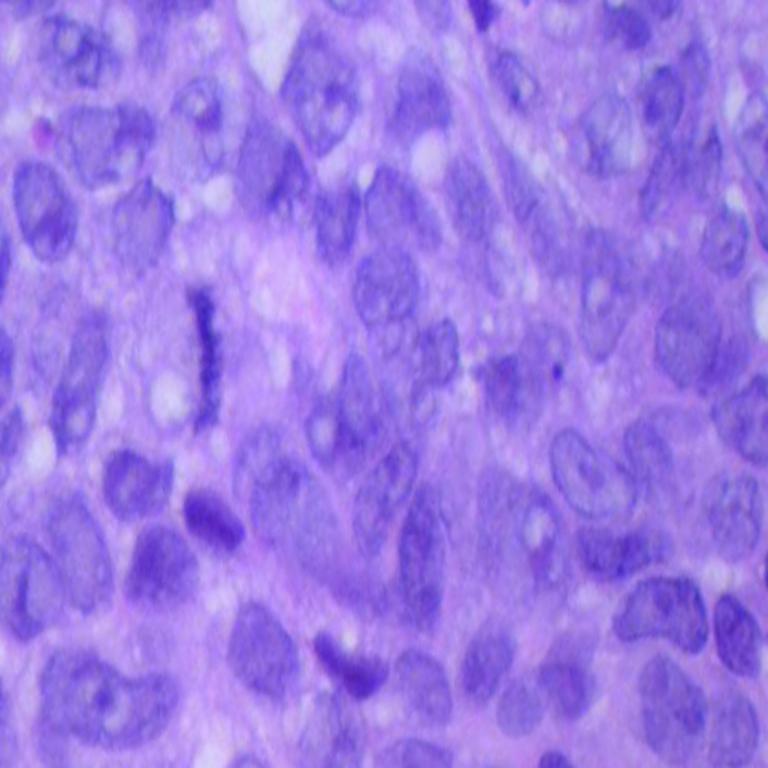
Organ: lung
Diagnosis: squamous carcinomas